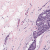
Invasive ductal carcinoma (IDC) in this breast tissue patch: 0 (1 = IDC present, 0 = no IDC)